Interaction volume radius: 5 \u00c5
Interaction volume height: 15 \u00c5
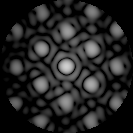
Disorder parameter: 0.2092